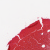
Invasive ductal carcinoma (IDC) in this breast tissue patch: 0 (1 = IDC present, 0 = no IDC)